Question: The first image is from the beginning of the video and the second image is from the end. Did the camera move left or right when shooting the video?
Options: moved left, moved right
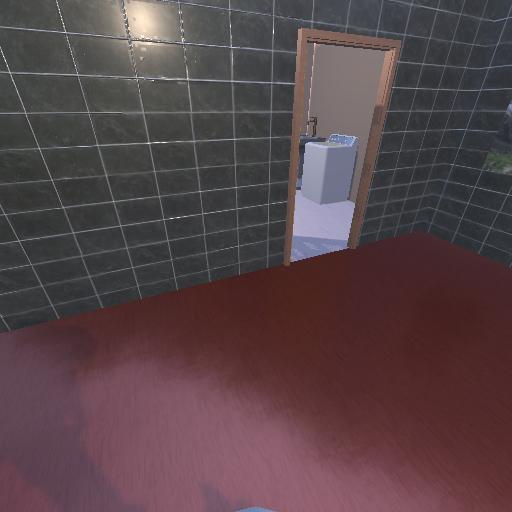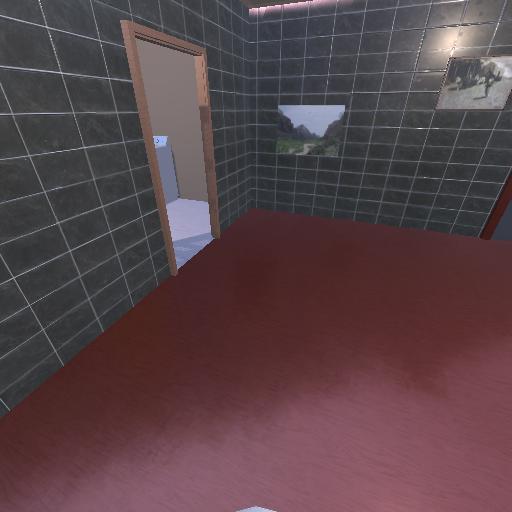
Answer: moved left